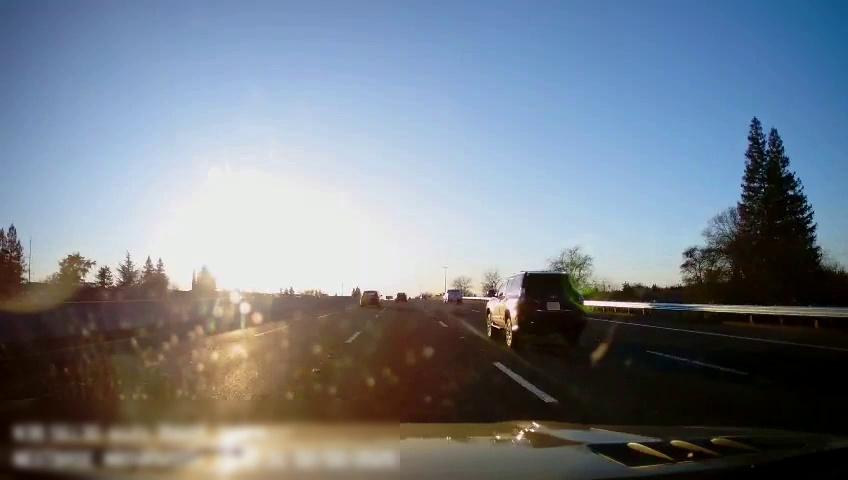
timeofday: Day
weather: Sunny
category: Drivable Space
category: Vehicles | Truck
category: Vehicles | SUV
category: Vehicles | Car
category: Vehicles | SUV
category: Lanes | Alternate Lane
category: Lanes | Alternate Lane
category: Lanes | Current Lane
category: Lanes | Current Lane
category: Lanes | Alternate Lane
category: Lanes | Alternate Lane